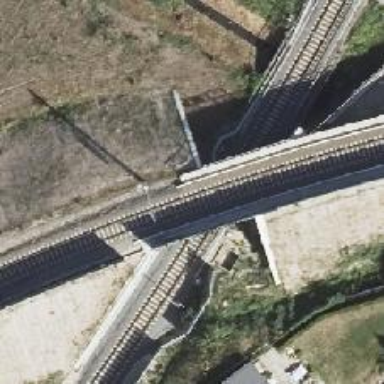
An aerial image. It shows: Railway bridge with electrified contact lines.